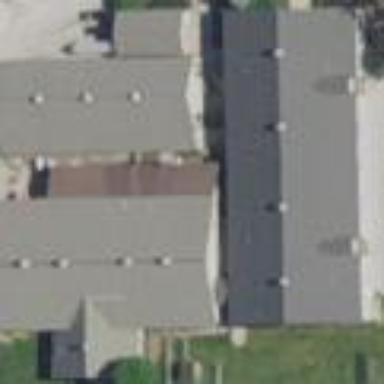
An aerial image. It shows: Stable building.